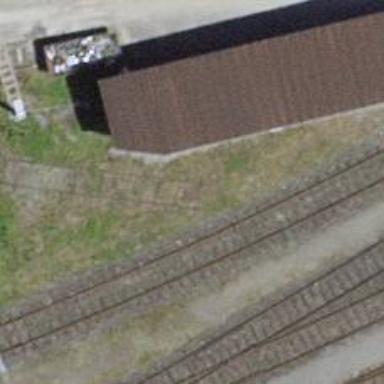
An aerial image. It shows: Railway buffer stop.